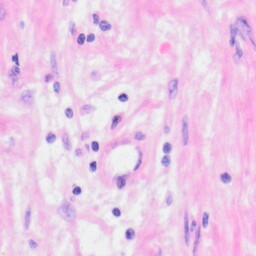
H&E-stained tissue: Kidney